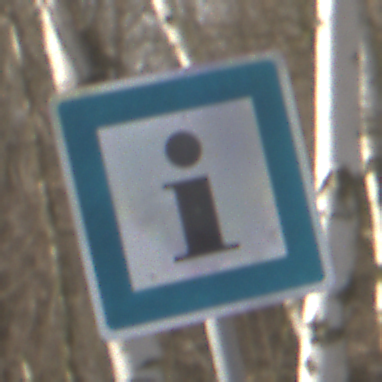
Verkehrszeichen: Informationsstelle
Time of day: MorningAfternoon
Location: Outdoor (Nature)
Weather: Clear
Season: Winter
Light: Natural